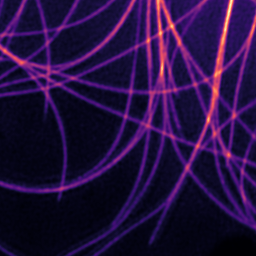
Label: Super-resolution Microtubules image